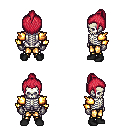
a pixel art fantasy rpg character, male body template, skeleton, gold arm armor, gold greaves, ruby red short topknot hairstyle, metal gloves, black shoes, four views (front, back, left, right), 2x2 character sprite sheet, small pixel art, hard edges, no anti-aliasing